Interaction volume radius: 5 \u00c5
Interaction volume height: 20 \u00c5
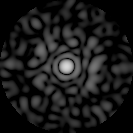
Disorder parameter: 0.8513